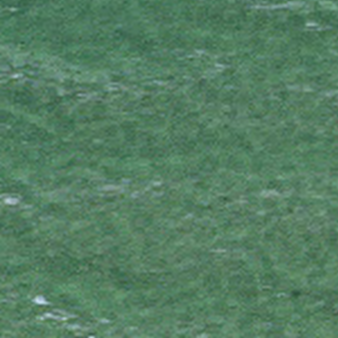
Label: other